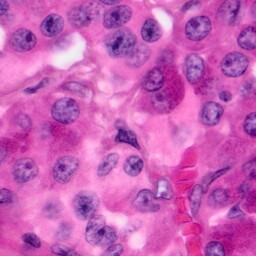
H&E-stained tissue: Pancreatic